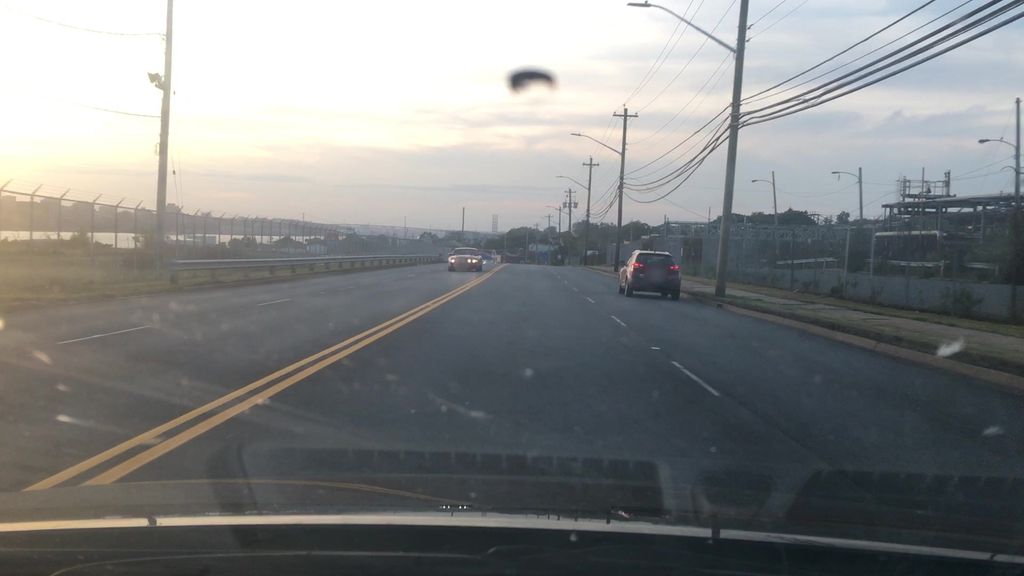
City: halifax